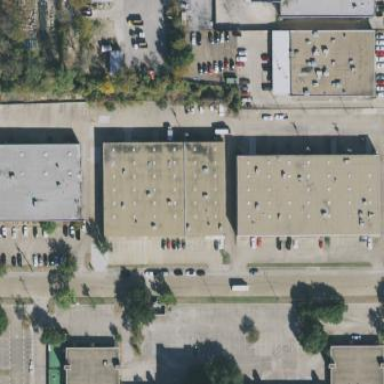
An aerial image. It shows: Warehouse building.